Question: I am trying to which is using an (see picture).
Its not a real log curve, but consist of .
For example, when the timecode shows 822496, the real time is 2793ms.
I have printed the curve, and found the break-points when a new linear curve begins:

'''
milliseconds => timecode
2793ms => 822496
6844ms => 906195
...
510982ms => <PHONE>
'''
A new linear curve starts about every 83700 timecode-values. Currently I am unsing a real log curve, but I would like to know how to do it with linear curves, to be more precise.
My question is, how can I find the formular to ?
The log function to approximate this curve is (fitting at the break-points):
'''
y = log x * 119900 - 167700
'''
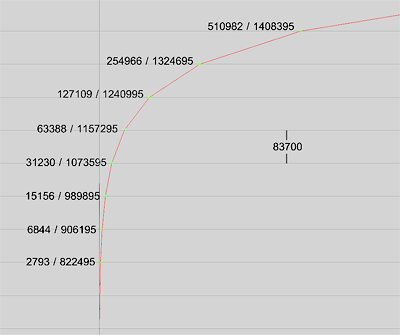
Answer: What language? In Java I'd build a NavigableMap (TreeMap) of timecode -> real time, and then lookup the 'floorEntry( timecode)' to find the nearest entry.
Of course, you'll need to calculate/ empirically determine the correspondence & build the map; either all beforehand, or growing the extents on-demand.
One thing that's unclear about your question.. can you exactly reverse-engineer the timecode calculation, or is this just an approximation & you are going to search for the exact position from there?